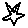
Label: star